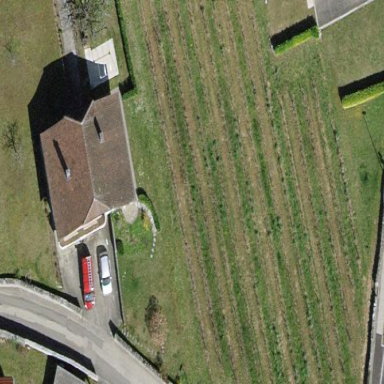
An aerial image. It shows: Vineyard.